Кот Леопольд стоит на горизонтальной поверхности земли на некотором расстоянии $L$ от вертикального обрыва скалы. С края обрыва мыши бросают камень таким образом, что вектор начальной скорости камня $\vec{v}_0$, модуль которой равен $v_0=10~{м}/{с}$, направлен перпендикулярно лучу зрения Леопольда. Угол между горизонтом и лучом зрения Леопольда, направленным на камень, в момент броска был равен $\alpha_0=25^{\circ}$, а через некоторое время $t_1$ после броска камня этот угол достиг максимального значения, равного $\alpha_1=38^{\circ}$.  Леопольд и траектория броска находятся в одной вертикальной плоскости, ускорение свободного падения $g=10~\text{м}/\text{с}^2$.
Чему равно время $t_1$?
На каком расстоянии $L$ от скалы находился Леопольд?
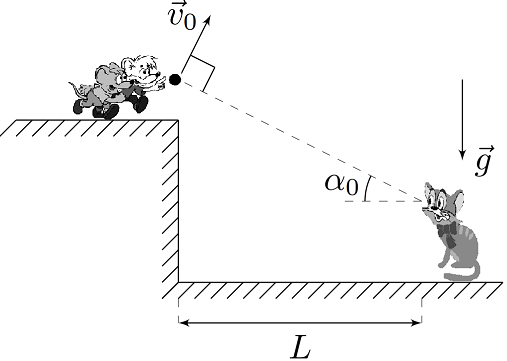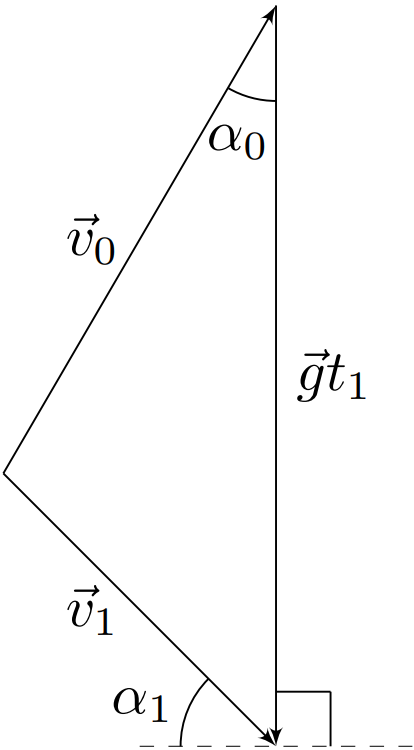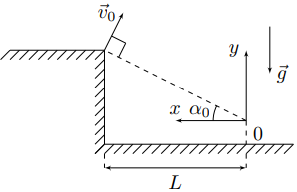
Чему равно время $t_1$?
Решение: Поскольку вектор начальной скорости $\vec{v}_0$ направлен перпендикулярно лучу зрения — он образует угол $\alpha_0$ с вертикалью.Траектория камня представляет собой участок параболы ветвями вниз,поэтому максимальное значение $\alpha_1=38^{\circ}$ реализуется, если Леопольд расположен вне искомой параболы, и в момент времени $t_1$, когда угол между лучом зрения и горизонтом достигает максимального значения, луч зрения направлен по касательной к траектории камня. Это означает, что в данный момент скорость камня $\vec{v}_1$ направлена прямо на Леопольда и образует угол $\alpha_1$ с горизонтом.
Ответ: $$t_1=\cfrac{v_0\sin(\pi/2+\alpha_1-\alpha_0)}{g\sin(\pi/2-\alpha_1)}\approx 1{.}24~\text{с}$$

На каком расстоянии $L$ от скалы находился Леопольд?
Ответ: $$L=\cfrac{v_0t_1(\cos\alpha_0+\operatorname{tg}\alpha_1\sin\alpha_0)-gt^2_1/2}{\operatorname{tg}\alpha_1-\operatorname{tg}\alpha_0}\approx 24{.}3~\text{м}$$
Темы:
T, Механика, Кинематика, Всероссийские, Векторная диаграмма, Движение по параболе